Question: I am given this class diagram. But trying to understand the symbols and pointers it has.
I googled it for similar images. But no luck.
Can anyone tell me what tool is used to generate this image? (Doesn't seem to be UML).
I need to understand the relationship and what each symbol means in this pic.
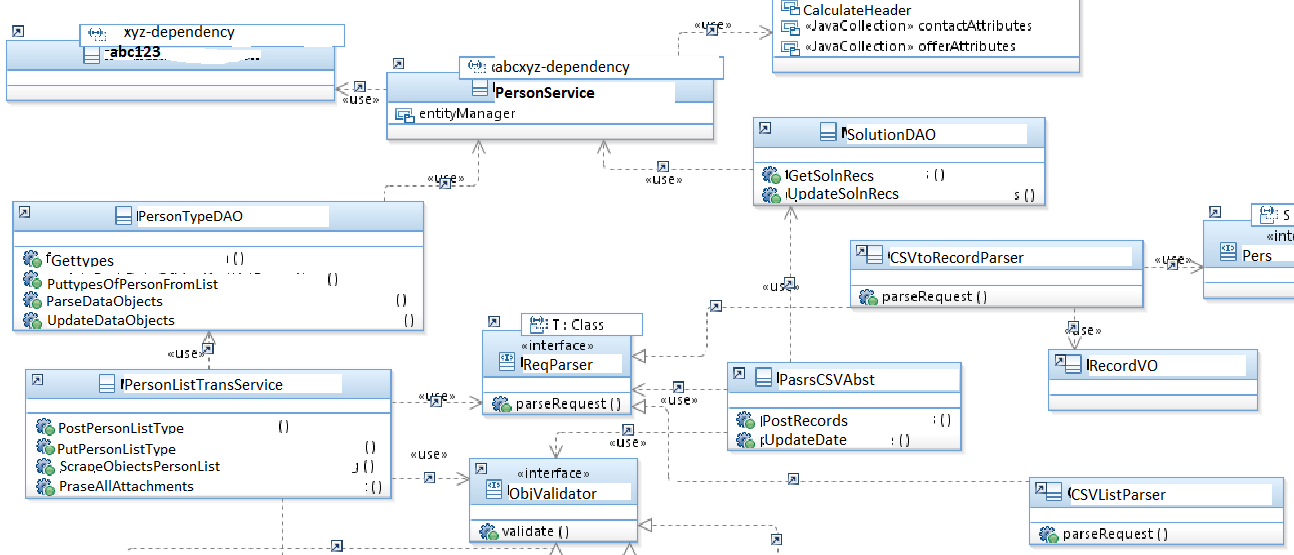
Answer: Browsing the web I found <URL> which uses very similar icons. Probably your diagram originates from a different version of this tool